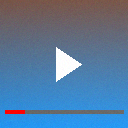
Screen state: on